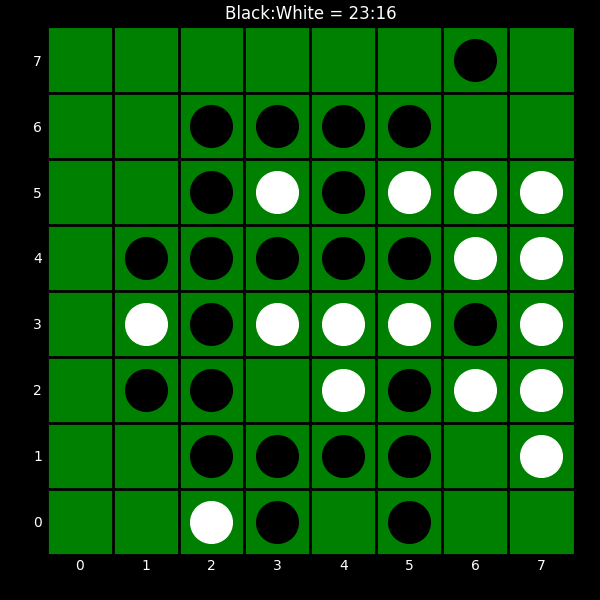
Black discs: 23
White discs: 16